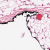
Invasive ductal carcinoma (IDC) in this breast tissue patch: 0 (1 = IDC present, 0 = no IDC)